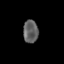
Tissue: skin
Cell type: Epithelial cells
Senescence score: 0.2739
Nuclear area (px): 339
Mean DAPI intensity: 95.844